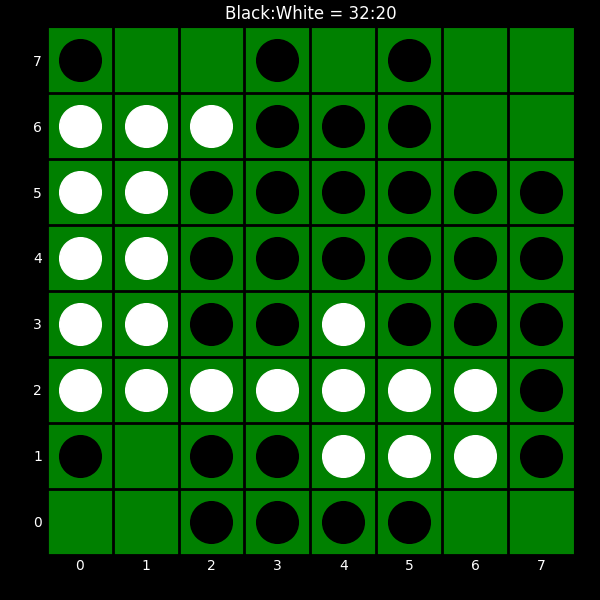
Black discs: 32
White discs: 20